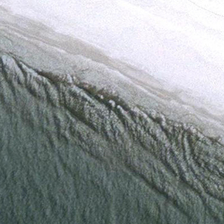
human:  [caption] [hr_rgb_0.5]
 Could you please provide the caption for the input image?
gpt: white beach is near gray green ocean .

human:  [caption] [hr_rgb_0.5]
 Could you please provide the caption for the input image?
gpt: white beach is near gray green ocean .

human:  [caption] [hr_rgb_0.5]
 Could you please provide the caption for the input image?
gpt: white beach is near gray green ocean .

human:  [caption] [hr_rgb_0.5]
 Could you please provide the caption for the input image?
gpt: white beach is near gray green ocean .

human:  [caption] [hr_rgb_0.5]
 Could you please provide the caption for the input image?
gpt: white beach is near gray green ocean .